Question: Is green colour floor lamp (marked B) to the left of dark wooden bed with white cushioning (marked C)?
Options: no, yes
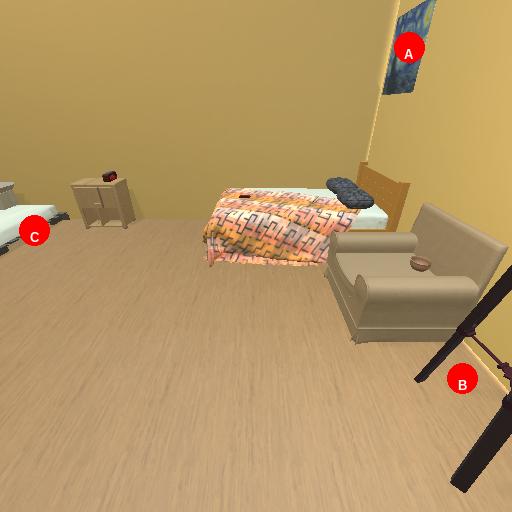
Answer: no